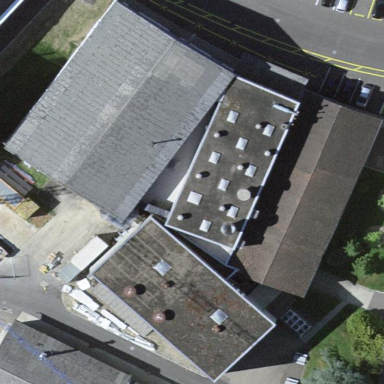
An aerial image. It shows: Industrial building.